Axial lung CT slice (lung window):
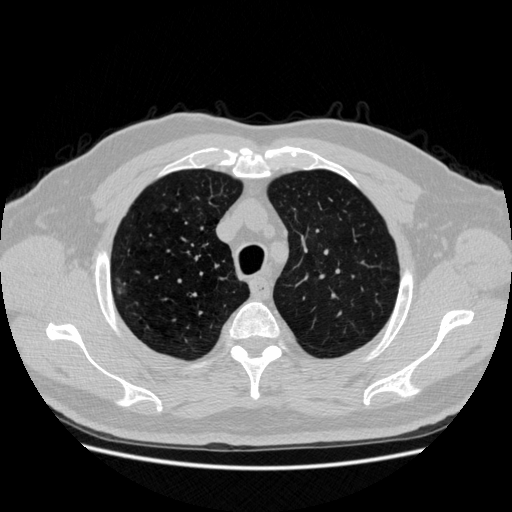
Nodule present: yes
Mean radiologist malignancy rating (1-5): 3.75